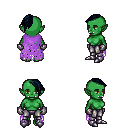
a pixel art fantasy rpg character, female body template, orc, green skin, maroon tattered cape, metal pants, raven long mohawk hairstyle, metal gloves, metal boots, four views (front, back, left, right), 2x2 character sprite sheet, small pixel art, hard edges, no anti-aliasing